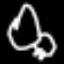
Label: frog